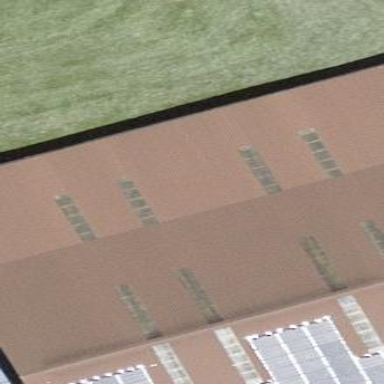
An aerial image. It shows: Warehouse building.